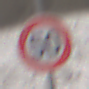
Verkehrszeichen: Geschwindigkeit50
Umgebung: Outdoor, Nature
Tageszeit: Midday
Wetter: Overcast
Licht: Natural
Jahreszeit: Winter
Kontrast: LowContrast